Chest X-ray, PA view. Patient: 65 years old, sex M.
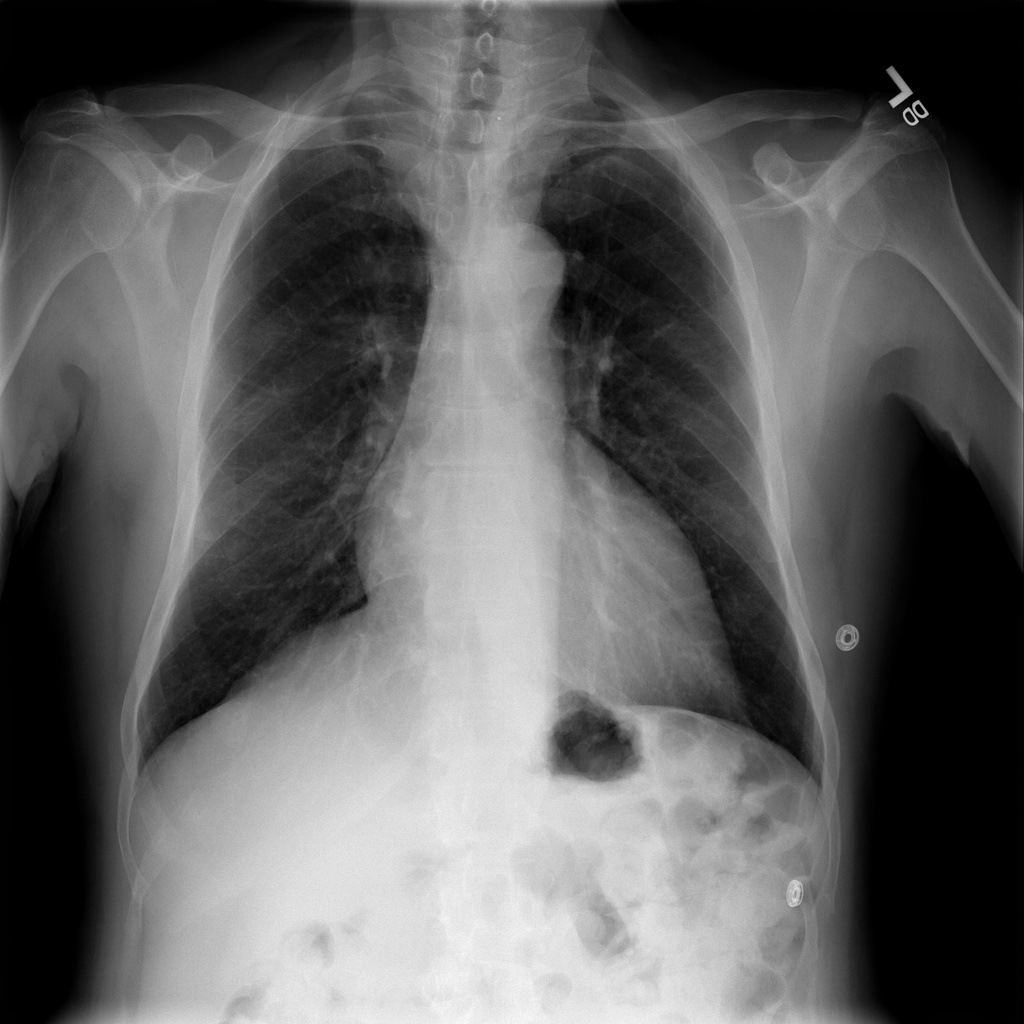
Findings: Cardiomegaly